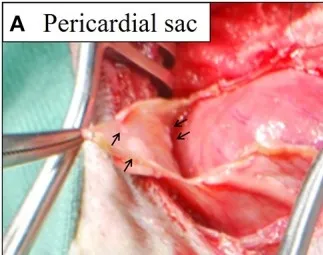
Gross findings of the pericardial sac.
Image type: medical_photograph (other_medical_photograph)